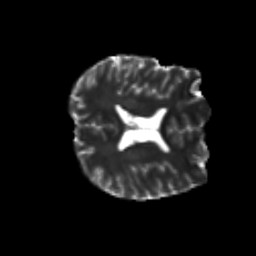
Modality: T2w
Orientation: axial
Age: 36
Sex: male
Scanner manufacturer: siemens
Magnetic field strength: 3 T
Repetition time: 3.5 s
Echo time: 0.125 s